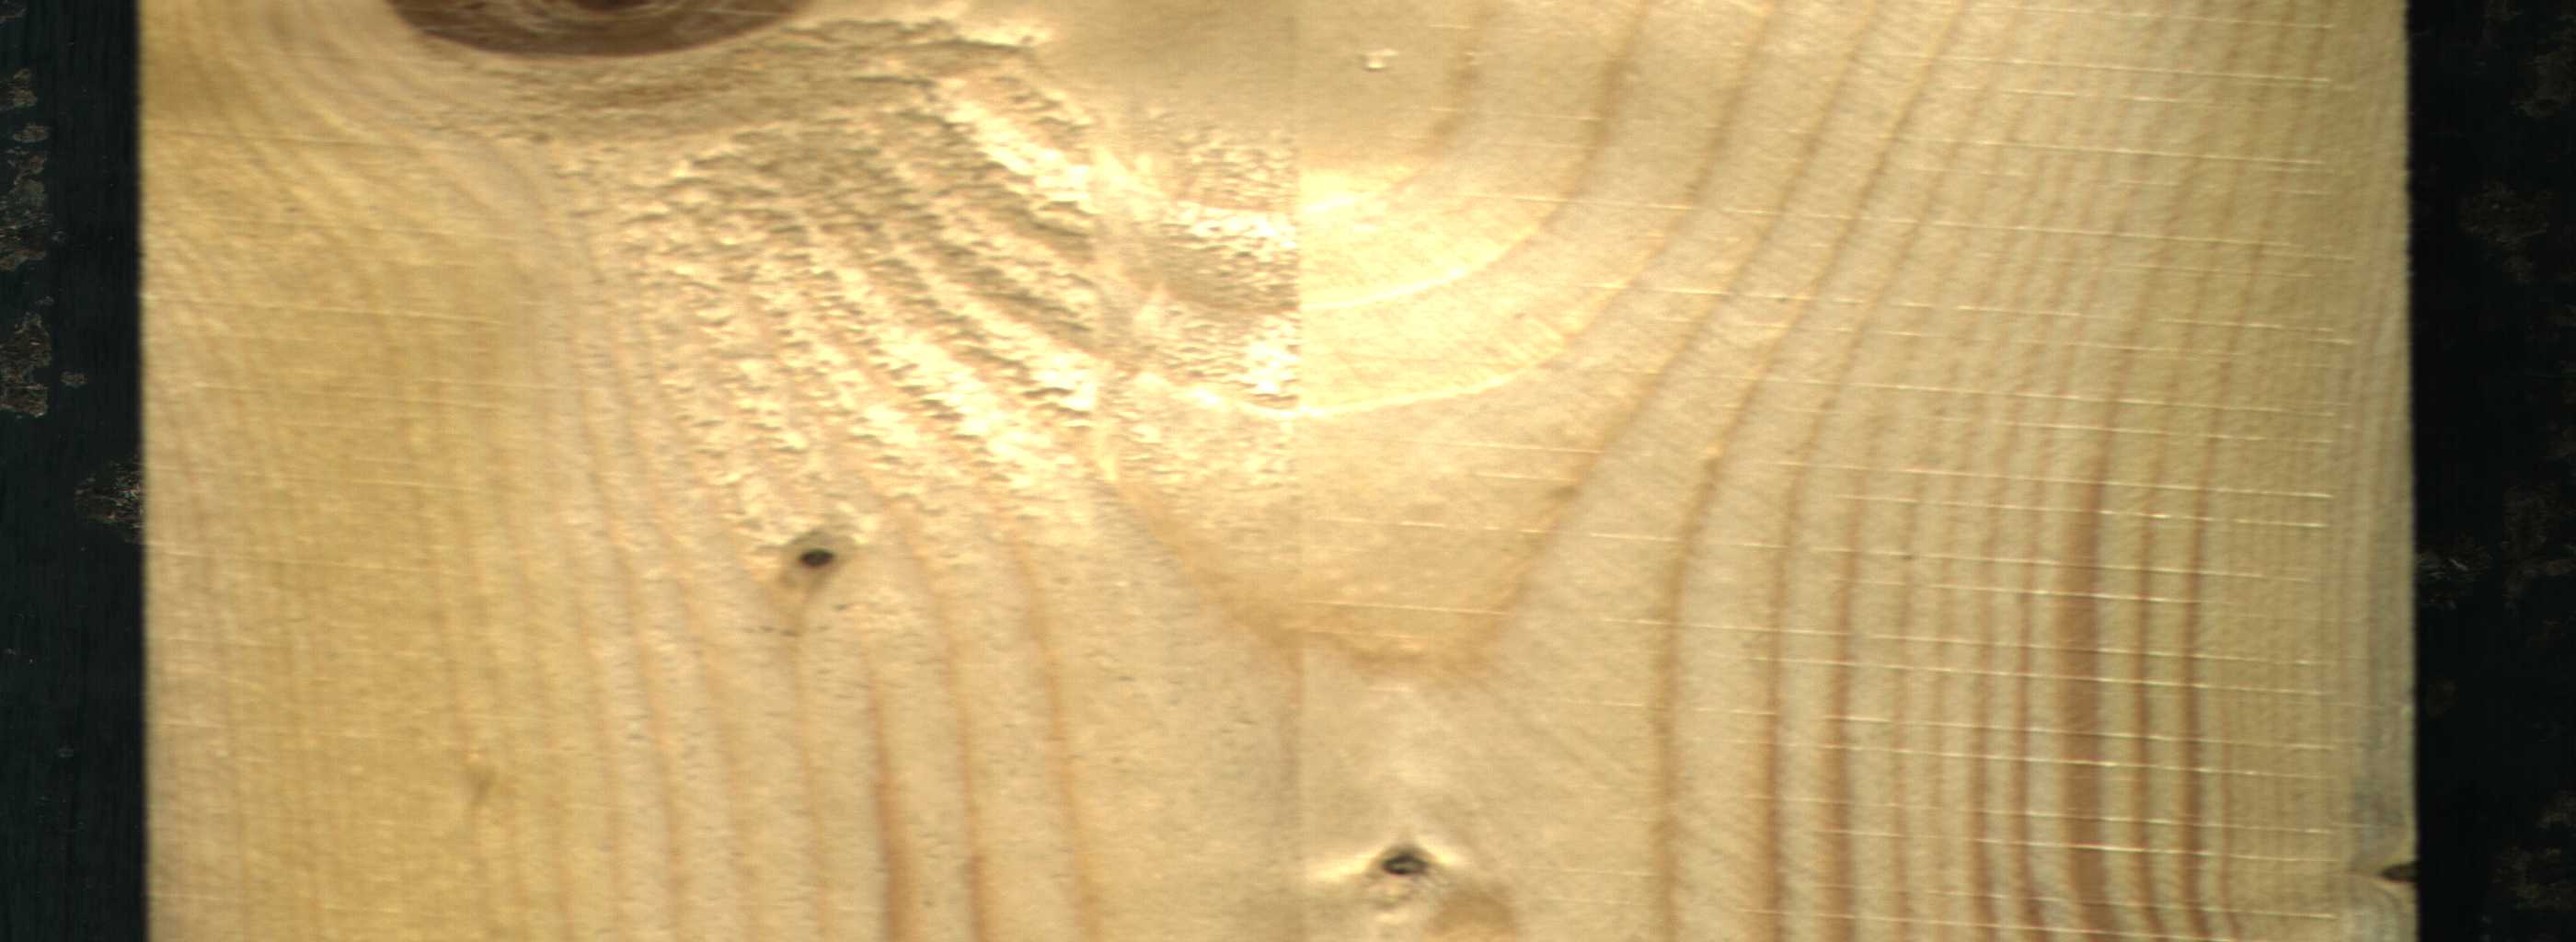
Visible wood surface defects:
Knot_missing
Dead_Knot
Dead_Knot
Dead_Knot
Dead_Knot